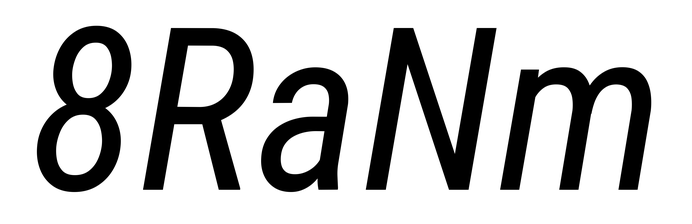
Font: Roboto-Italic_Condensed_Italic